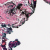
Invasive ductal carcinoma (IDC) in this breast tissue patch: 0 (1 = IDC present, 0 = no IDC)